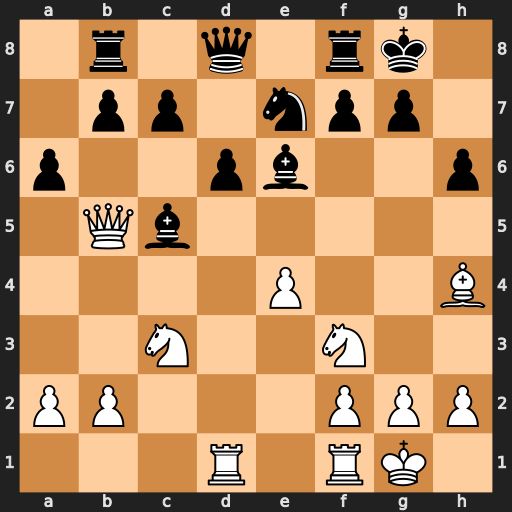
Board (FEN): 1r1q1rk1/1pp1npp1/p2pb2p/1Qb5/4P2B/2N2N2/PP3PPP/3R1RK1
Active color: w
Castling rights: -
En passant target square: -
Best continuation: Qxc5 dxc5 Rxd8 Rfxd8 Bxe7